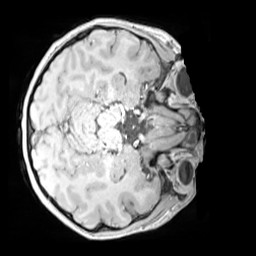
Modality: MP2RAGE
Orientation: axial
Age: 12
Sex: female
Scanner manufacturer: siemens
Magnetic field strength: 3 T
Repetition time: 4 s
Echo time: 0.00303 s